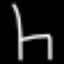
Label: chair